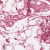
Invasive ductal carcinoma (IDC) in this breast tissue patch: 0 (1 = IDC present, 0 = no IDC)